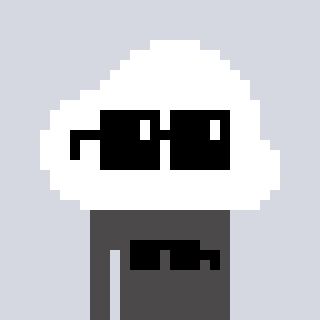
a pixel art character with square black sunglasses, a cloud-shaped head and a grayscale-colored body on a cool background